Question: I have used cForest to build a Random Forest model.
Now, I want to plot a simple learning curve that shows number of trees on the x-axis and misclassification error on the y-axis (like the one underneath). However, after much Googling, i still cannot figure out how to do this with cForest from the party-package.
With the randomForest-package it is simply done with plot(rf), but this doesn't work when I try it with a cForest object. The following error appears:
'''
plot(myforest)
Error in as.double(y) : cannot coerce type 'S4' to vector of type 'double'
'''
Hope anyone knows this.
Learning curve example:

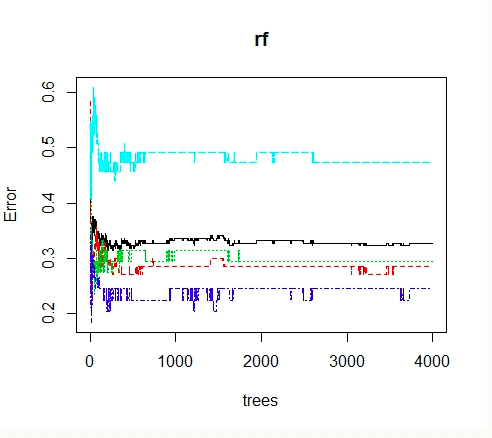
Answer: I was also looking to do this so I contacted the author of the package. According to him this cannot easily be done because ntree is not a tuning parameter but defines the quality of the underlying bootstrap distribution. I'm unsure whether it's due the way the package is written or due to underlying differences in the math between cforests and traditional random forests. If you need to make this plot and still would like to use cforests you could try running various cforests each with a different number of trees (eg with 50, 100, 500, 1000, 1500, 2000 trees) record the accuracy for each one, and then plot it to get a similar graph.